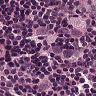
Metastatic tissue present: yes